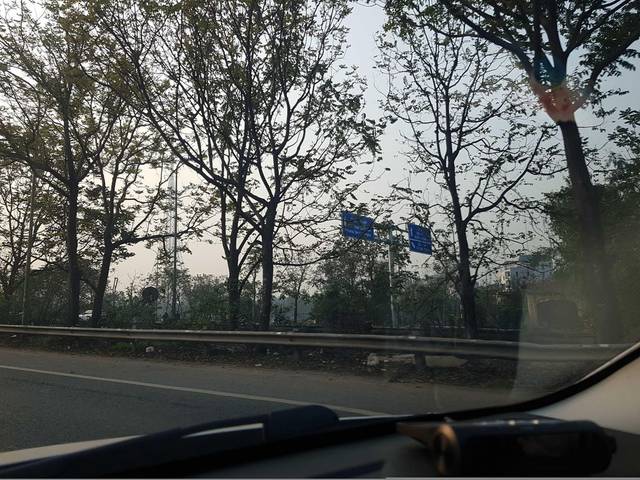
Region: Vietnam
Coordinates: 21.007, 105.76